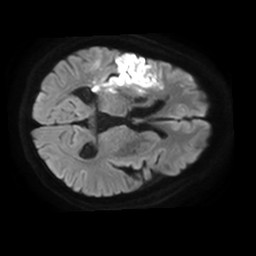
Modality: TRACE
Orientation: axial
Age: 58
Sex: male
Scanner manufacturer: philips
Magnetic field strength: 1.5 T
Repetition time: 4.6 s
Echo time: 0.07505 s